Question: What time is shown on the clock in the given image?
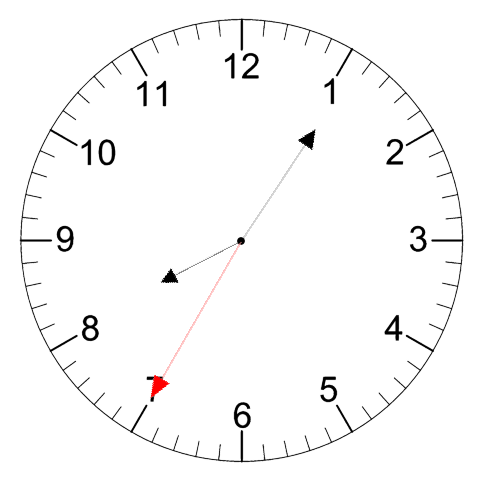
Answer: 08:05:35